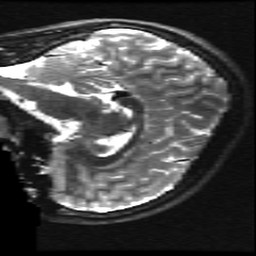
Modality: T2w
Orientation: sagittal
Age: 13
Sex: male
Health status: ill
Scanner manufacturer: ge
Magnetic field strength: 3 T
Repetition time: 7.5 s
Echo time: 0.1007 s